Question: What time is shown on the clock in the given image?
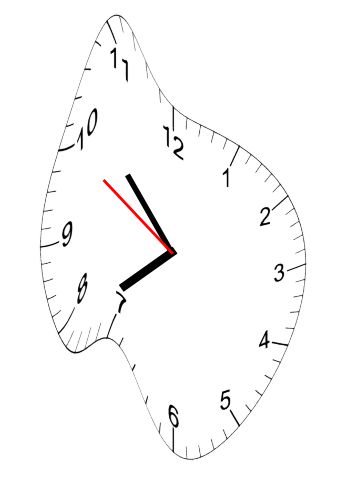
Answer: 07:52:50